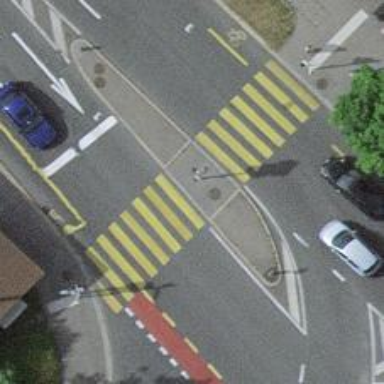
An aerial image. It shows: Asphalt footway with marked crossing equipped with traffic signals.